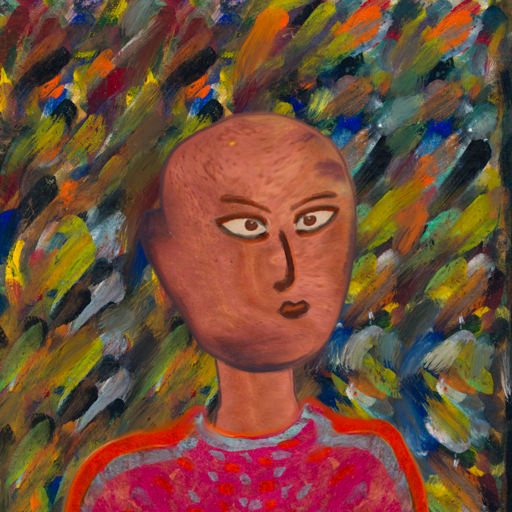
Background: An_Impression, Head And Neck Side: Mother_And_Son_Mother, Face Side: Roy_Bahadur, Bust: Sisters, Hair Side: Blank, Head Accessory: Blank, Second Necklace: Blank, Necklace: Blank, Baby: Blank